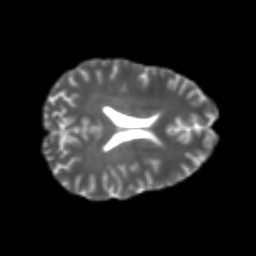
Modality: T2w
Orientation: axial
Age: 22
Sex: female
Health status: healthy
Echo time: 0.074 s